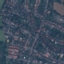
Land use / land cover class: Residential